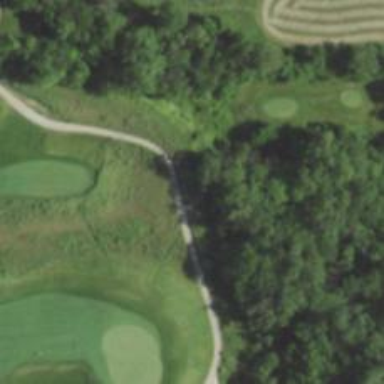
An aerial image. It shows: Golf cartpath that is also road path.